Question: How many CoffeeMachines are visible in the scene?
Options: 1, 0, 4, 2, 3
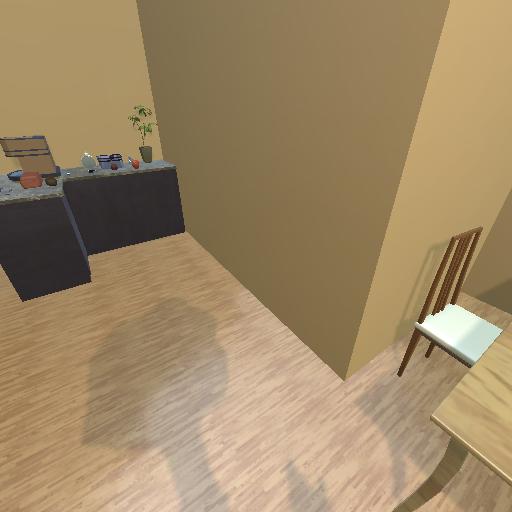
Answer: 1